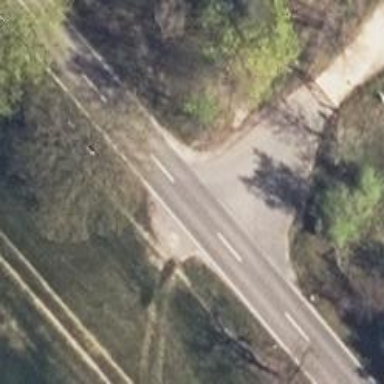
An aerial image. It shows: Tertiary road with asphalt surface.